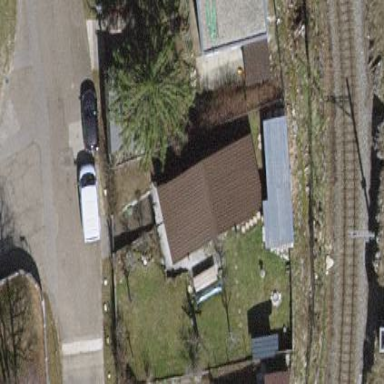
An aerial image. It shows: Detached building with gabled roof.